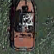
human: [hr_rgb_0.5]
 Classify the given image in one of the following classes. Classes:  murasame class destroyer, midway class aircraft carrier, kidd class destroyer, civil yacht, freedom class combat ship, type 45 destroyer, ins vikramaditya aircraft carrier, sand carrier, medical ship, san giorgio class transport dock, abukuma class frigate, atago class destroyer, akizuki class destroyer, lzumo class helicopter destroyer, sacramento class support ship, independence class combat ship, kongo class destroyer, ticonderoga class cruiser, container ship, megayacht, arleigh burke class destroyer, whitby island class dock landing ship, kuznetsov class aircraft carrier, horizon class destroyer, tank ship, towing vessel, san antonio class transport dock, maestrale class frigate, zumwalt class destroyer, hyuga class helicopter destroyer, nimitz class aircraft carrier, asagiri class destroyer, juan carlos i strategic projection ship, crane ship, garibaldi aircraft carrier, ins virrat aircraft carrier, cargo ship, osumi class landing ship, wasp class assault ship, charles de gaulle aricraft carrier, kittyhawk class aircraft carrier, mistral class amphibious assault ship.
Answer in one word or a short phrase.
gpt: Towing vessel